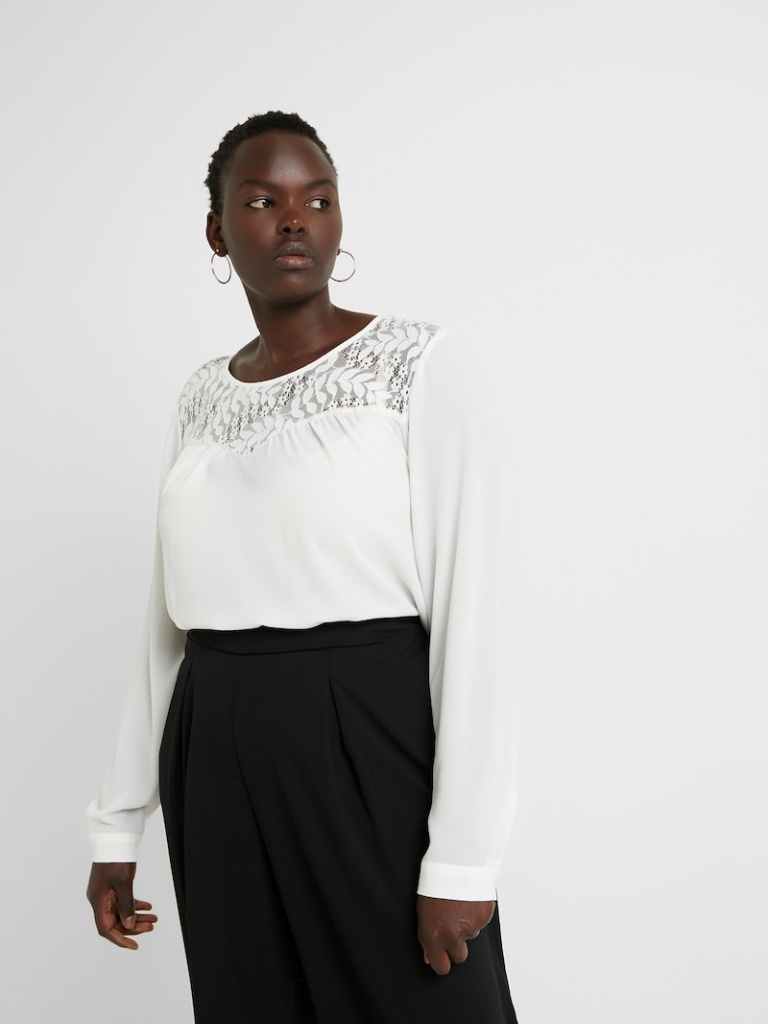
cotton relaxed a long-sleeved with the sleeves down hip length Fully Tucked in crew blouse